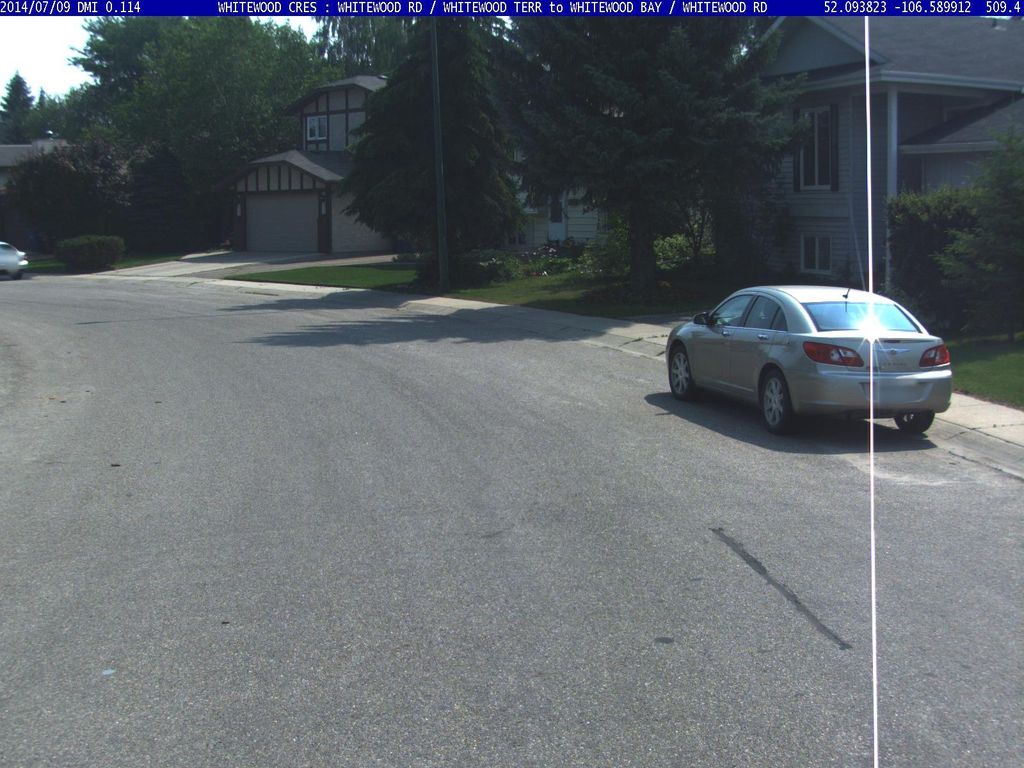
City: saskatoon